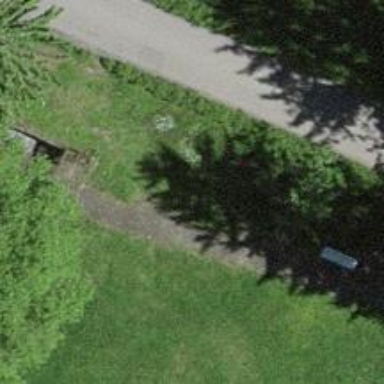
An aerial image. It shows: Bench.